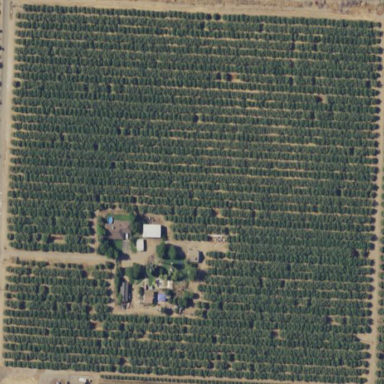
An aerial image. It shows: Almond orchard with rows of almond trees.